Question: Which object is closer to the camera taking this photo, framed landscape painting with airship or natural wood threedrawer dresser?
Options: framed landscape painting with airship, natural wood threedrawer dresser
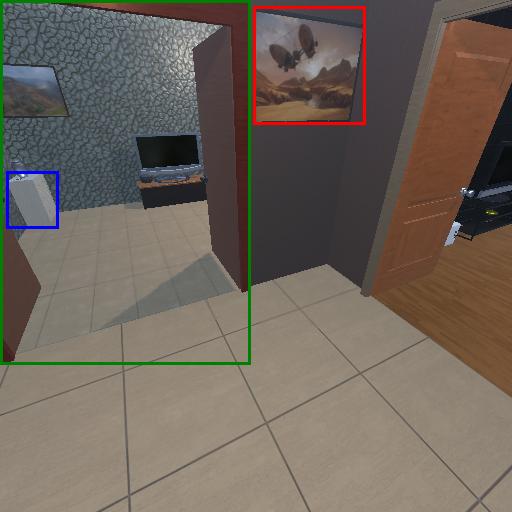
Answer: framed landscape painting with airship